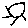
Label: sun